Question: I have an iPad app (XCode 4.6, iOS 6.2, Storyboards, ARC), with 4 scenes and a navigation controller, all connected using segues. On the first scene, if the user taps on it, it will display a UIPopover which contains a UITableView. The popover and tableview are NOT connected to anything via segues. This is an image of the layout:

The Navigation Controller, UITableView and UIView are the three controllers framed in the red box. The problem is that when I tap on a row in the first UITableView, it does not transfer to the UIView. I am using only a push segue for the transfer to the next scene.
Embedded the UITableViewController in a NavigationController and made the necessary connections: tableViewCell to UIView, (push mode). Now I'm getting this run-time error (if I change the mode to modal it works but fills the entire window... if I change the mode to popover, it works but now I have two popovers, which looks like a 3 year old wrote it! :-{
> *** Terminating app due to uncaught exception 'NSGenericException', reason: 'Push segues can only be used when the source controller is managed by an instance of UINavigationController.'
The large scene in the red box is the navigation controller... so why is it not finding it?
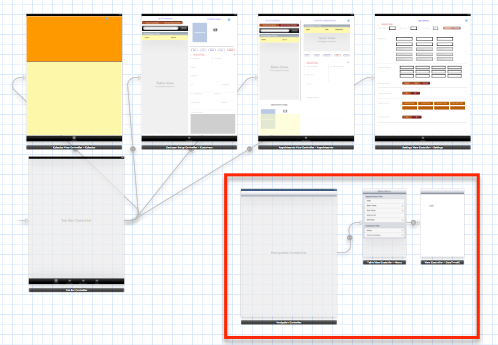
Answer: Yes the popover needs its own navigationController. Did you check, if self.navigationController contains smth.? Probably it is nil, if nothing happens.